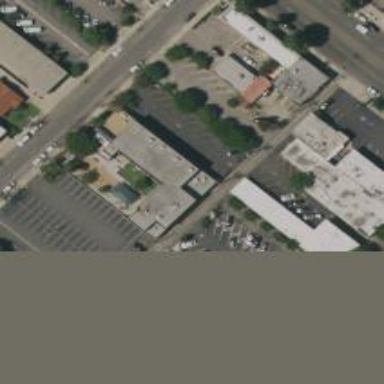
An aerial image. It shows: Alley classified as service road.